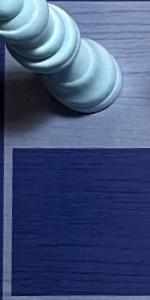
Label: Empty